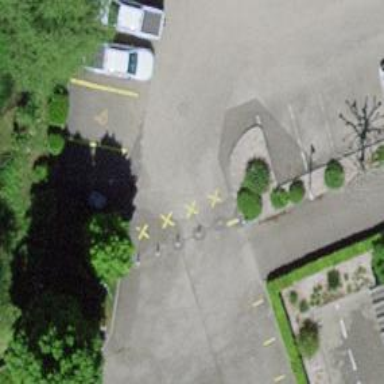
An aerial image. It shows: Bollard barrier.